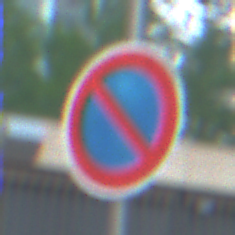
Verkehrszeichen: EingeschraenktesHalteverbot
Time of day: MorningAfternoon
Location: Outdoor (Urban)
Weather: PartlyCloudy
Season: NotSpecified
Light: Natural